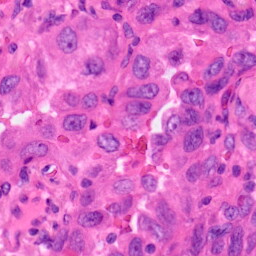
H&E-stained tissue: Lung